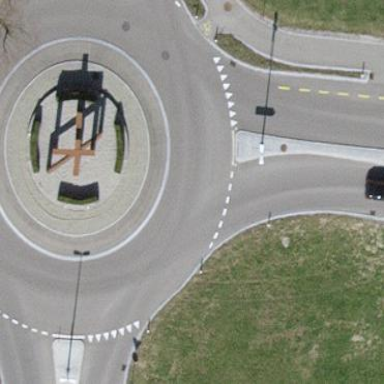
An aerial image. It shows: Tertiary road that leads to roundabout.